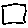
Label: square